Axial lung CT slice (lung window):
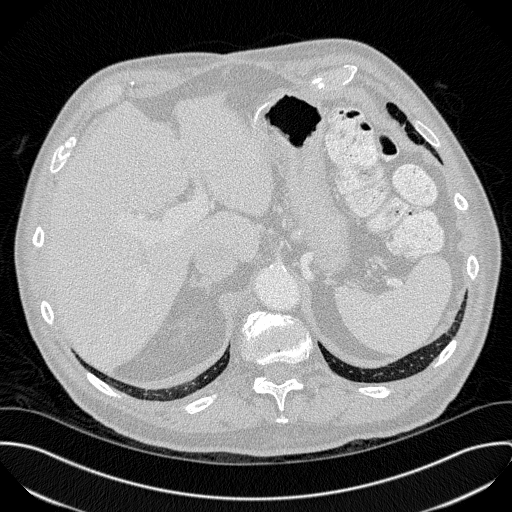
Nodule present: no